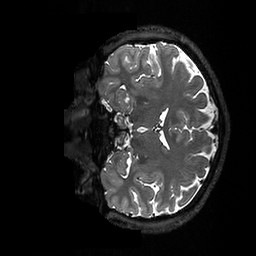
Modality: T2w
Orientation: coronal
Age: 31
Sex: male
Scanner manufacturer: ge
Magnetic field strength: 3 T
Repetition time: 3.202 s
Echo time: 0.06609 s